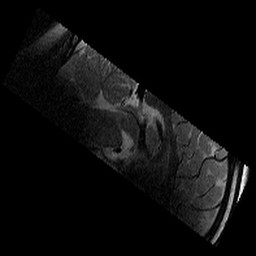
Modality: T2w
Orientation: sagittal
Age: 13
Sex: male
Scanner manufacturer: siemens
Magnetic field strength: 3 T
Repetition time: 8.46 s
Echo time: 0.067 s